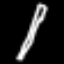
Label: pencil